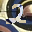
Label: 2